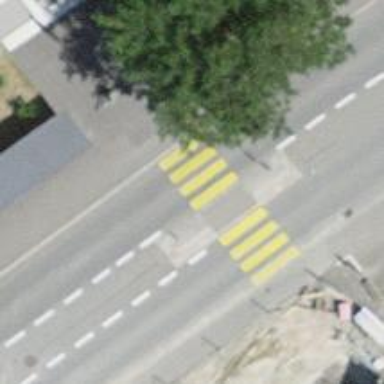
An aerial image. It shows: Uncontrolled crossing with central island on the road.